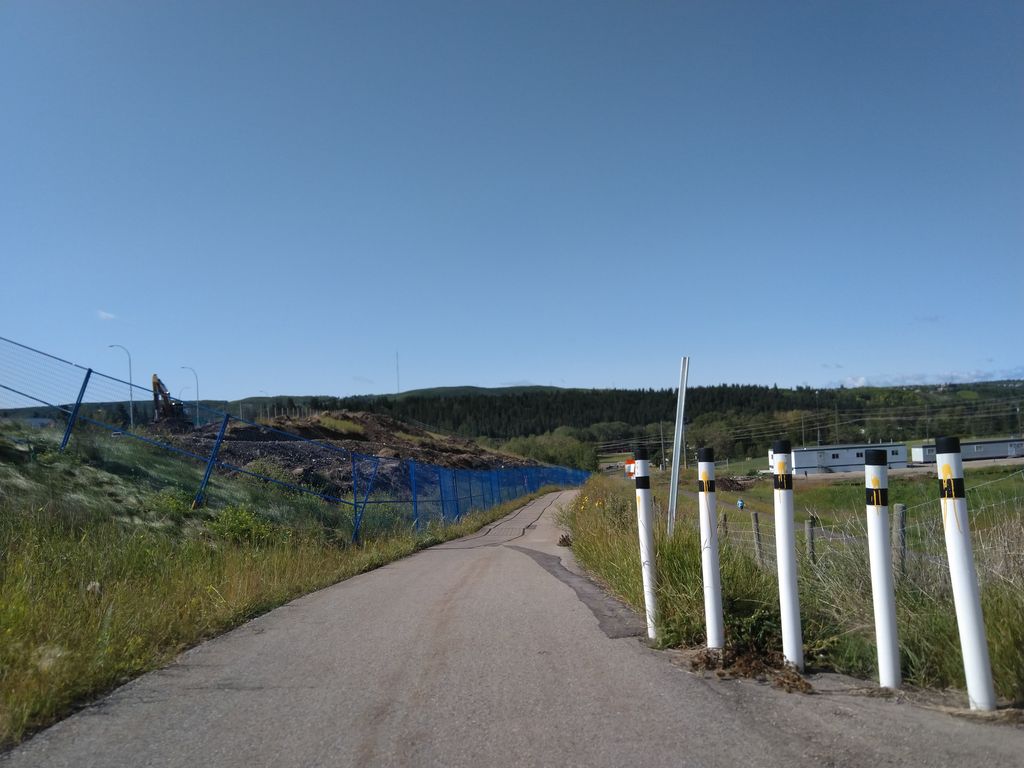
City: calgary